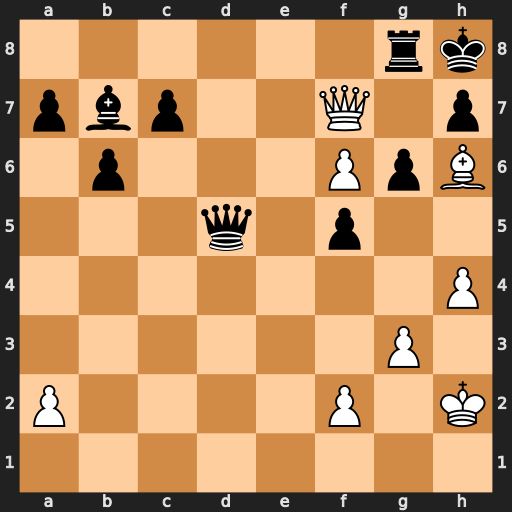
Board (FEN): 6rk/pbp2Q1p/1p3PpB/3q1p2/7P/6P1/P4P1K/8
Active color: w
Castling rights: -
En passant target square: -
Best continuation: Bg7+ Rxg7 fxg7#